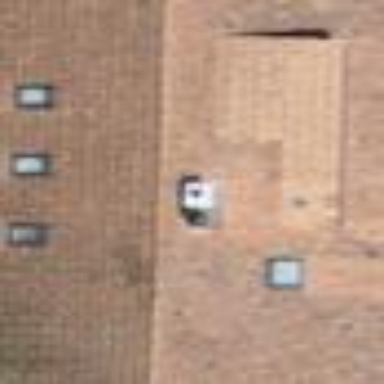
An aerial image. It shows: Gabled roof on residential building.